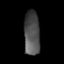
Tissue: prostate
Cell type: Fibroblasts
Senescence score: 0.6998
Nuclear area (px): 682
Mean DAPI intensity: 79.956